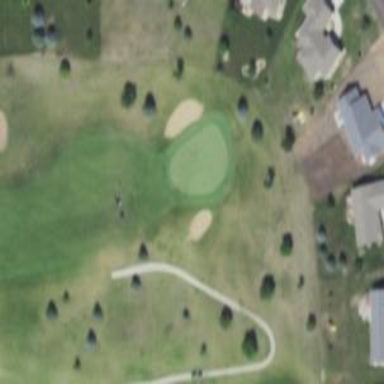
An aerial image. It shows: Golf hole.